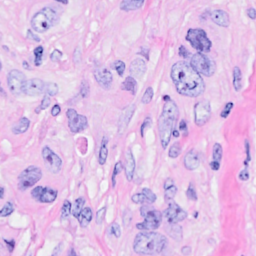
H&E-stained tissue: Breast